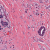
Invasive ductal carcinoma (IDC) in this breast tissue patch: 1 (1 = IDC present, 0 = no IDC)